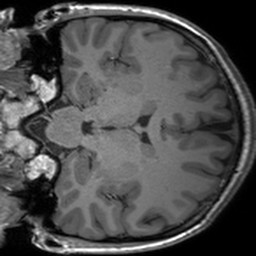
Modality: T1w
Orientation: coronal
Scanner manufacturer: siemens
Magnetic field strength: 3 T
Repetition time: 1.54 s
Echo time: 0.00234 s